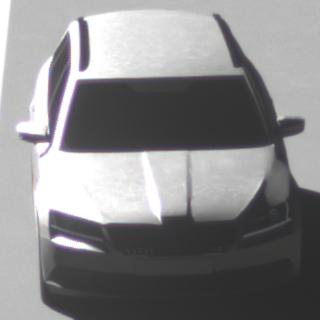
Make: Skoda
Model: Superb Combi 1.4 TSI
Detailed model: Superb (III) Combi
Model produced from: 2015/09
Model produced until: 2018/06
Doors: 5
Color: white
Road condition: dry road
Daytime: morning or afternoon
Contrast: high contrast